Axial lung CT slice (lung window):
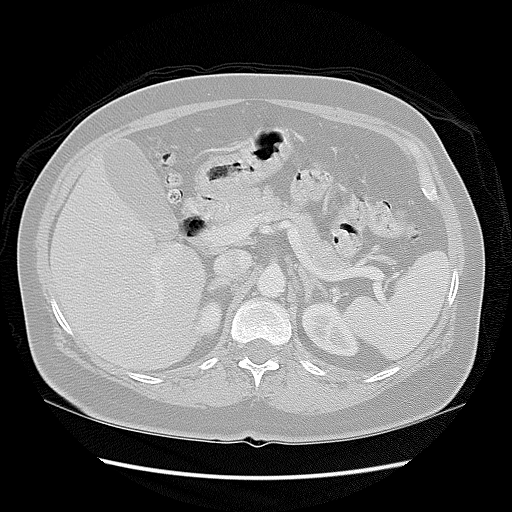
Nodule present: no